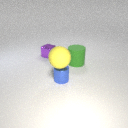
small blue metal cylinder in front of small purple metal cube